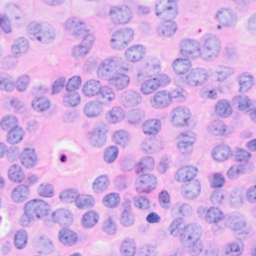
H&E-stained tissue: Breast